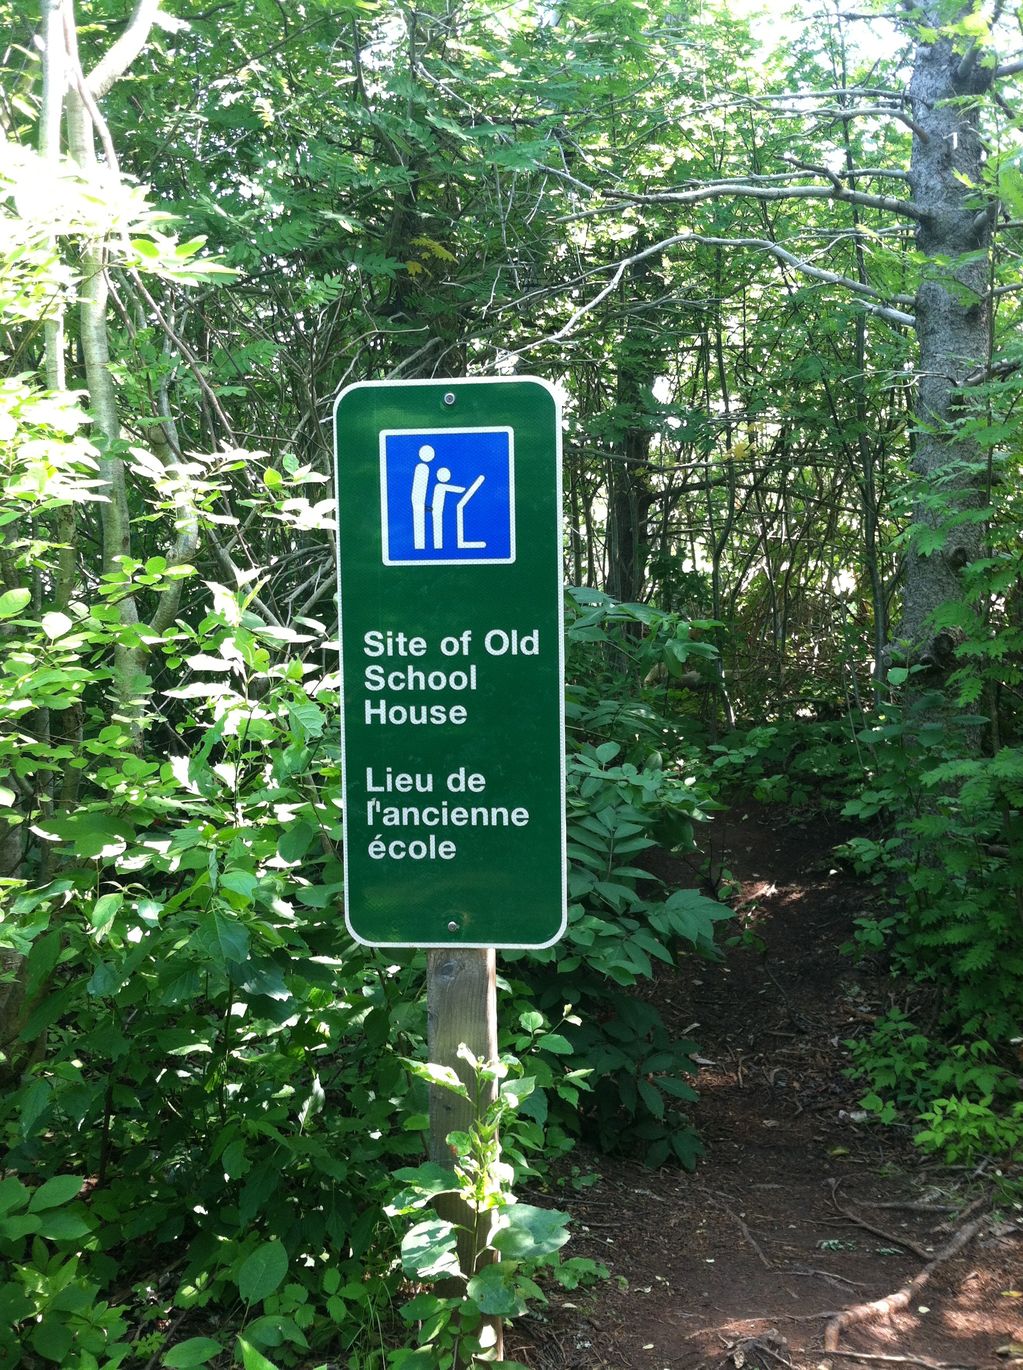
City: charlottetown